Aerial crown-view tile of a tropical tree (Barro Colorado Island, Panama), acquired 20250124:
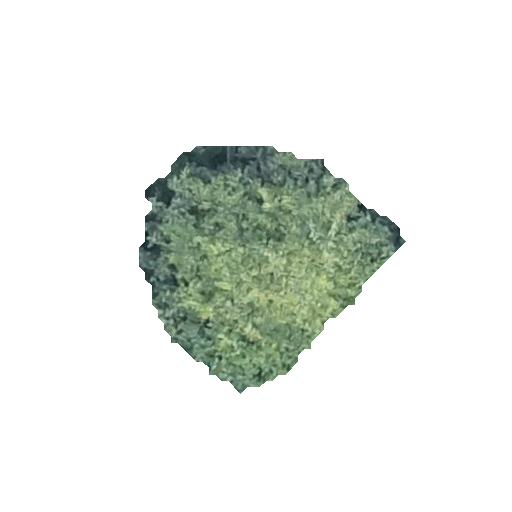
Species: Croton billbergianus
GBIF accepted scientific name: Croton billbergianus
Crown area: 63.51 m²